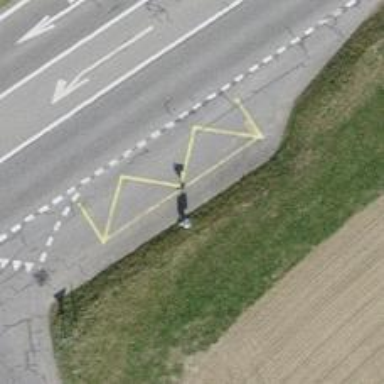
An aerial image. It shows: Bus stop with platform for public transport.